Interaction volume radius: 5 \u00c5
Interaction volume height: 10 \u00c5
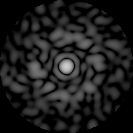
Disorder parameter: 0.9007